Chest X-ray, PA view. Patient: 56 years old, sex M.
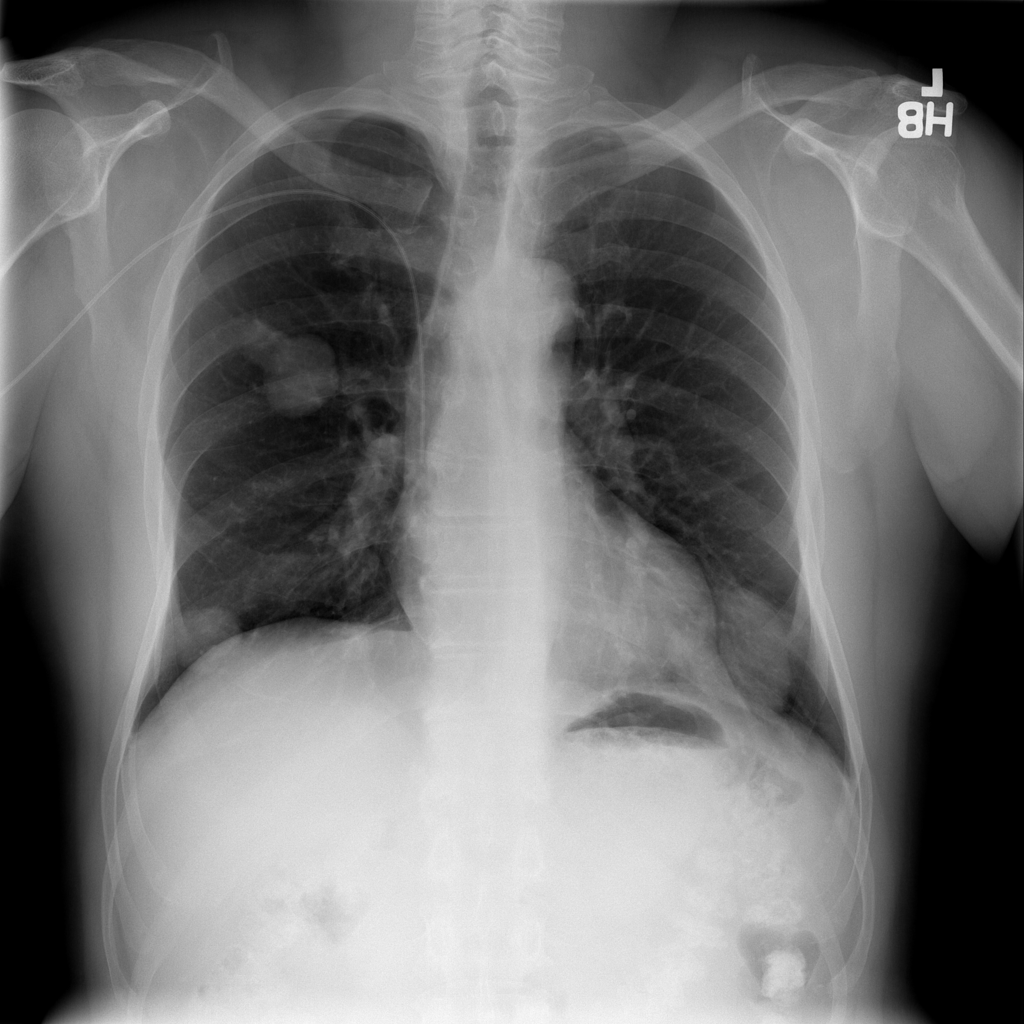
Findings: No Finding